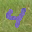
Label: 4